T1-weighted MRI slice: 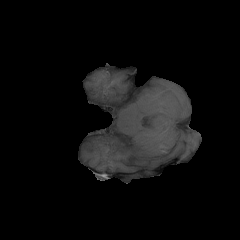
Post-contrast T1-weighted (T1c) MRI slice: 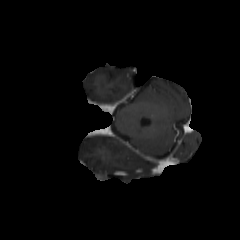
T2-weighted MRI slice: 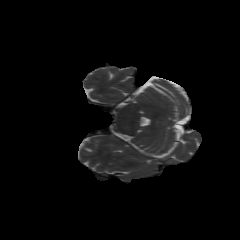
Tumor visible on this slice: no